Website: crate-barrel
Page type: customer-info-address
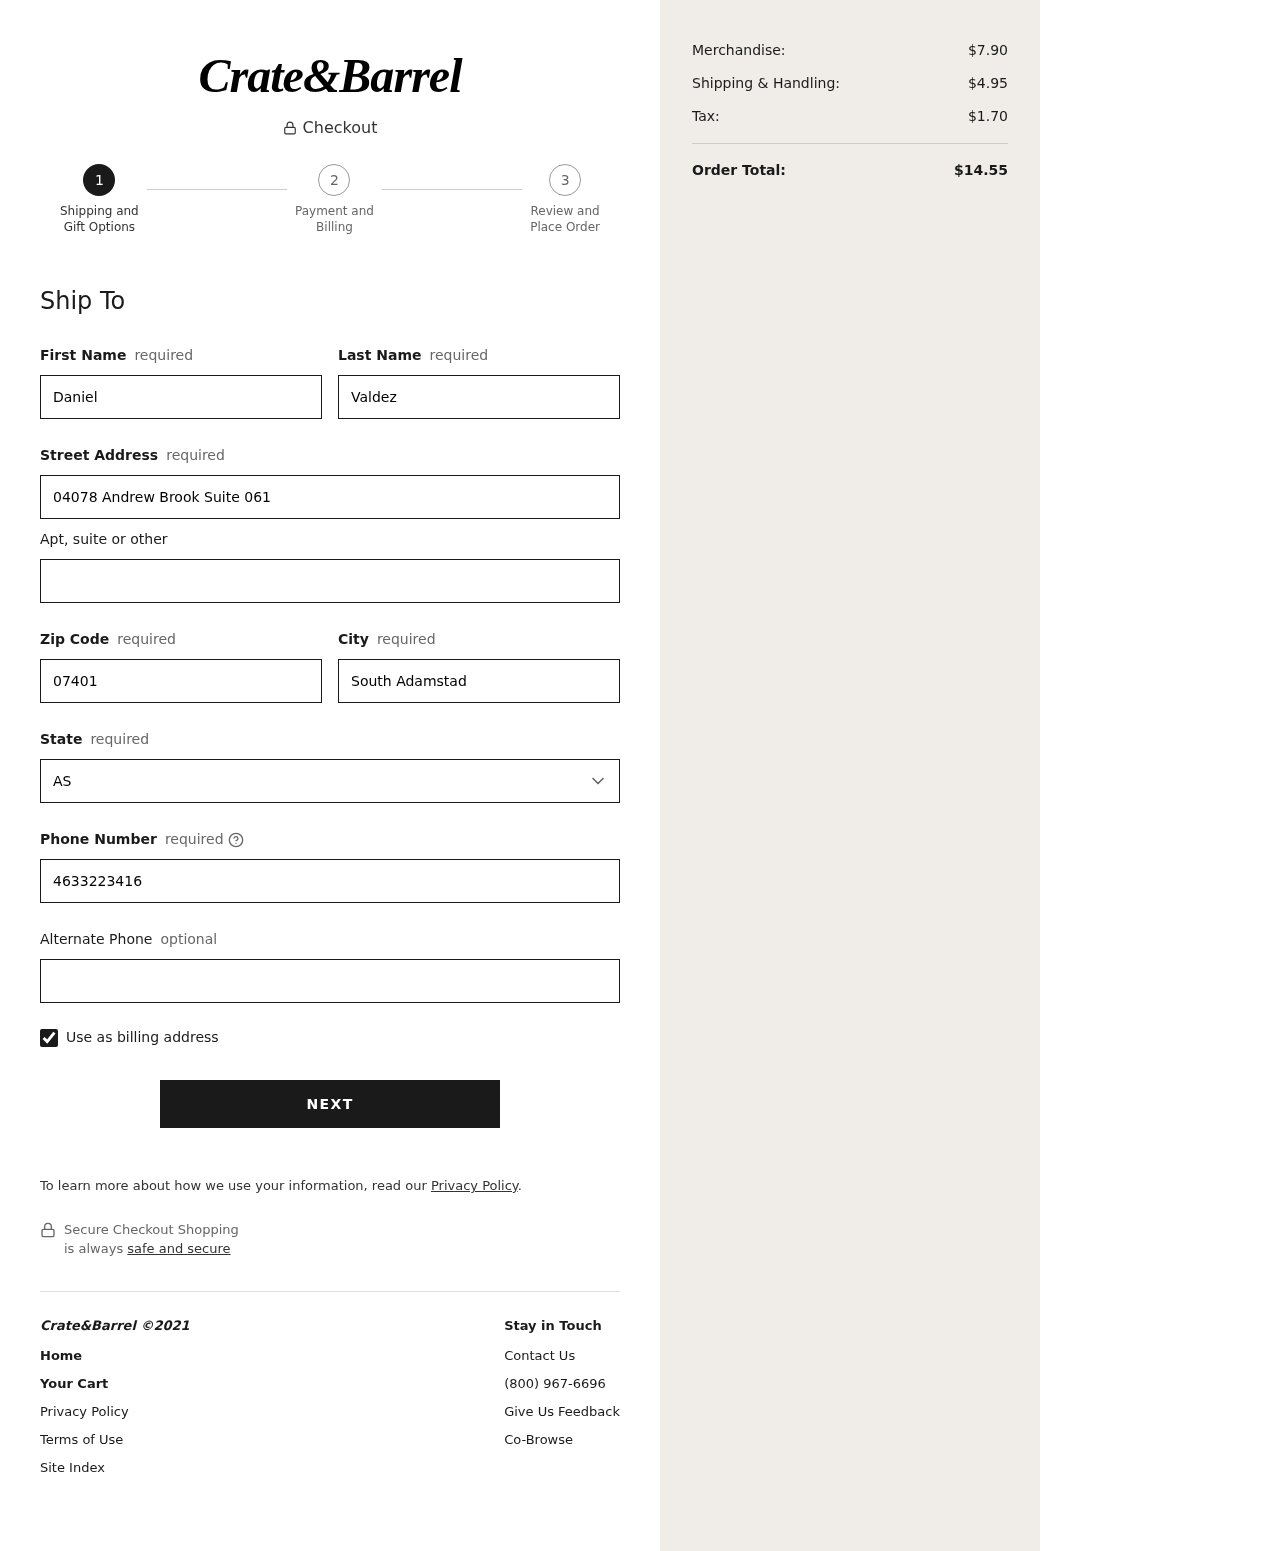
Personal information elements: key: PII_STATE
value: AS
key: PII_FIRSTNAME
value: Daniel
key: PII_LASTNAME
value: Valdez
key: PII_STREET
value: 04078 Andrew Brook Suite 061
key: PII_POSTCODE
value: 07401
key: PII_CITY
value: South Adamstad
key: PII_PHONE
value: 4633223416
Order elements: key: ORDER_SUBTOTAL
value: $7.90
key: ORDER_SHIPPING_COST
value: $4.95
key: ORDER_TAX
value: $1.70
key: ORDER_TOTAL
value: $14.55